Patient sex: M
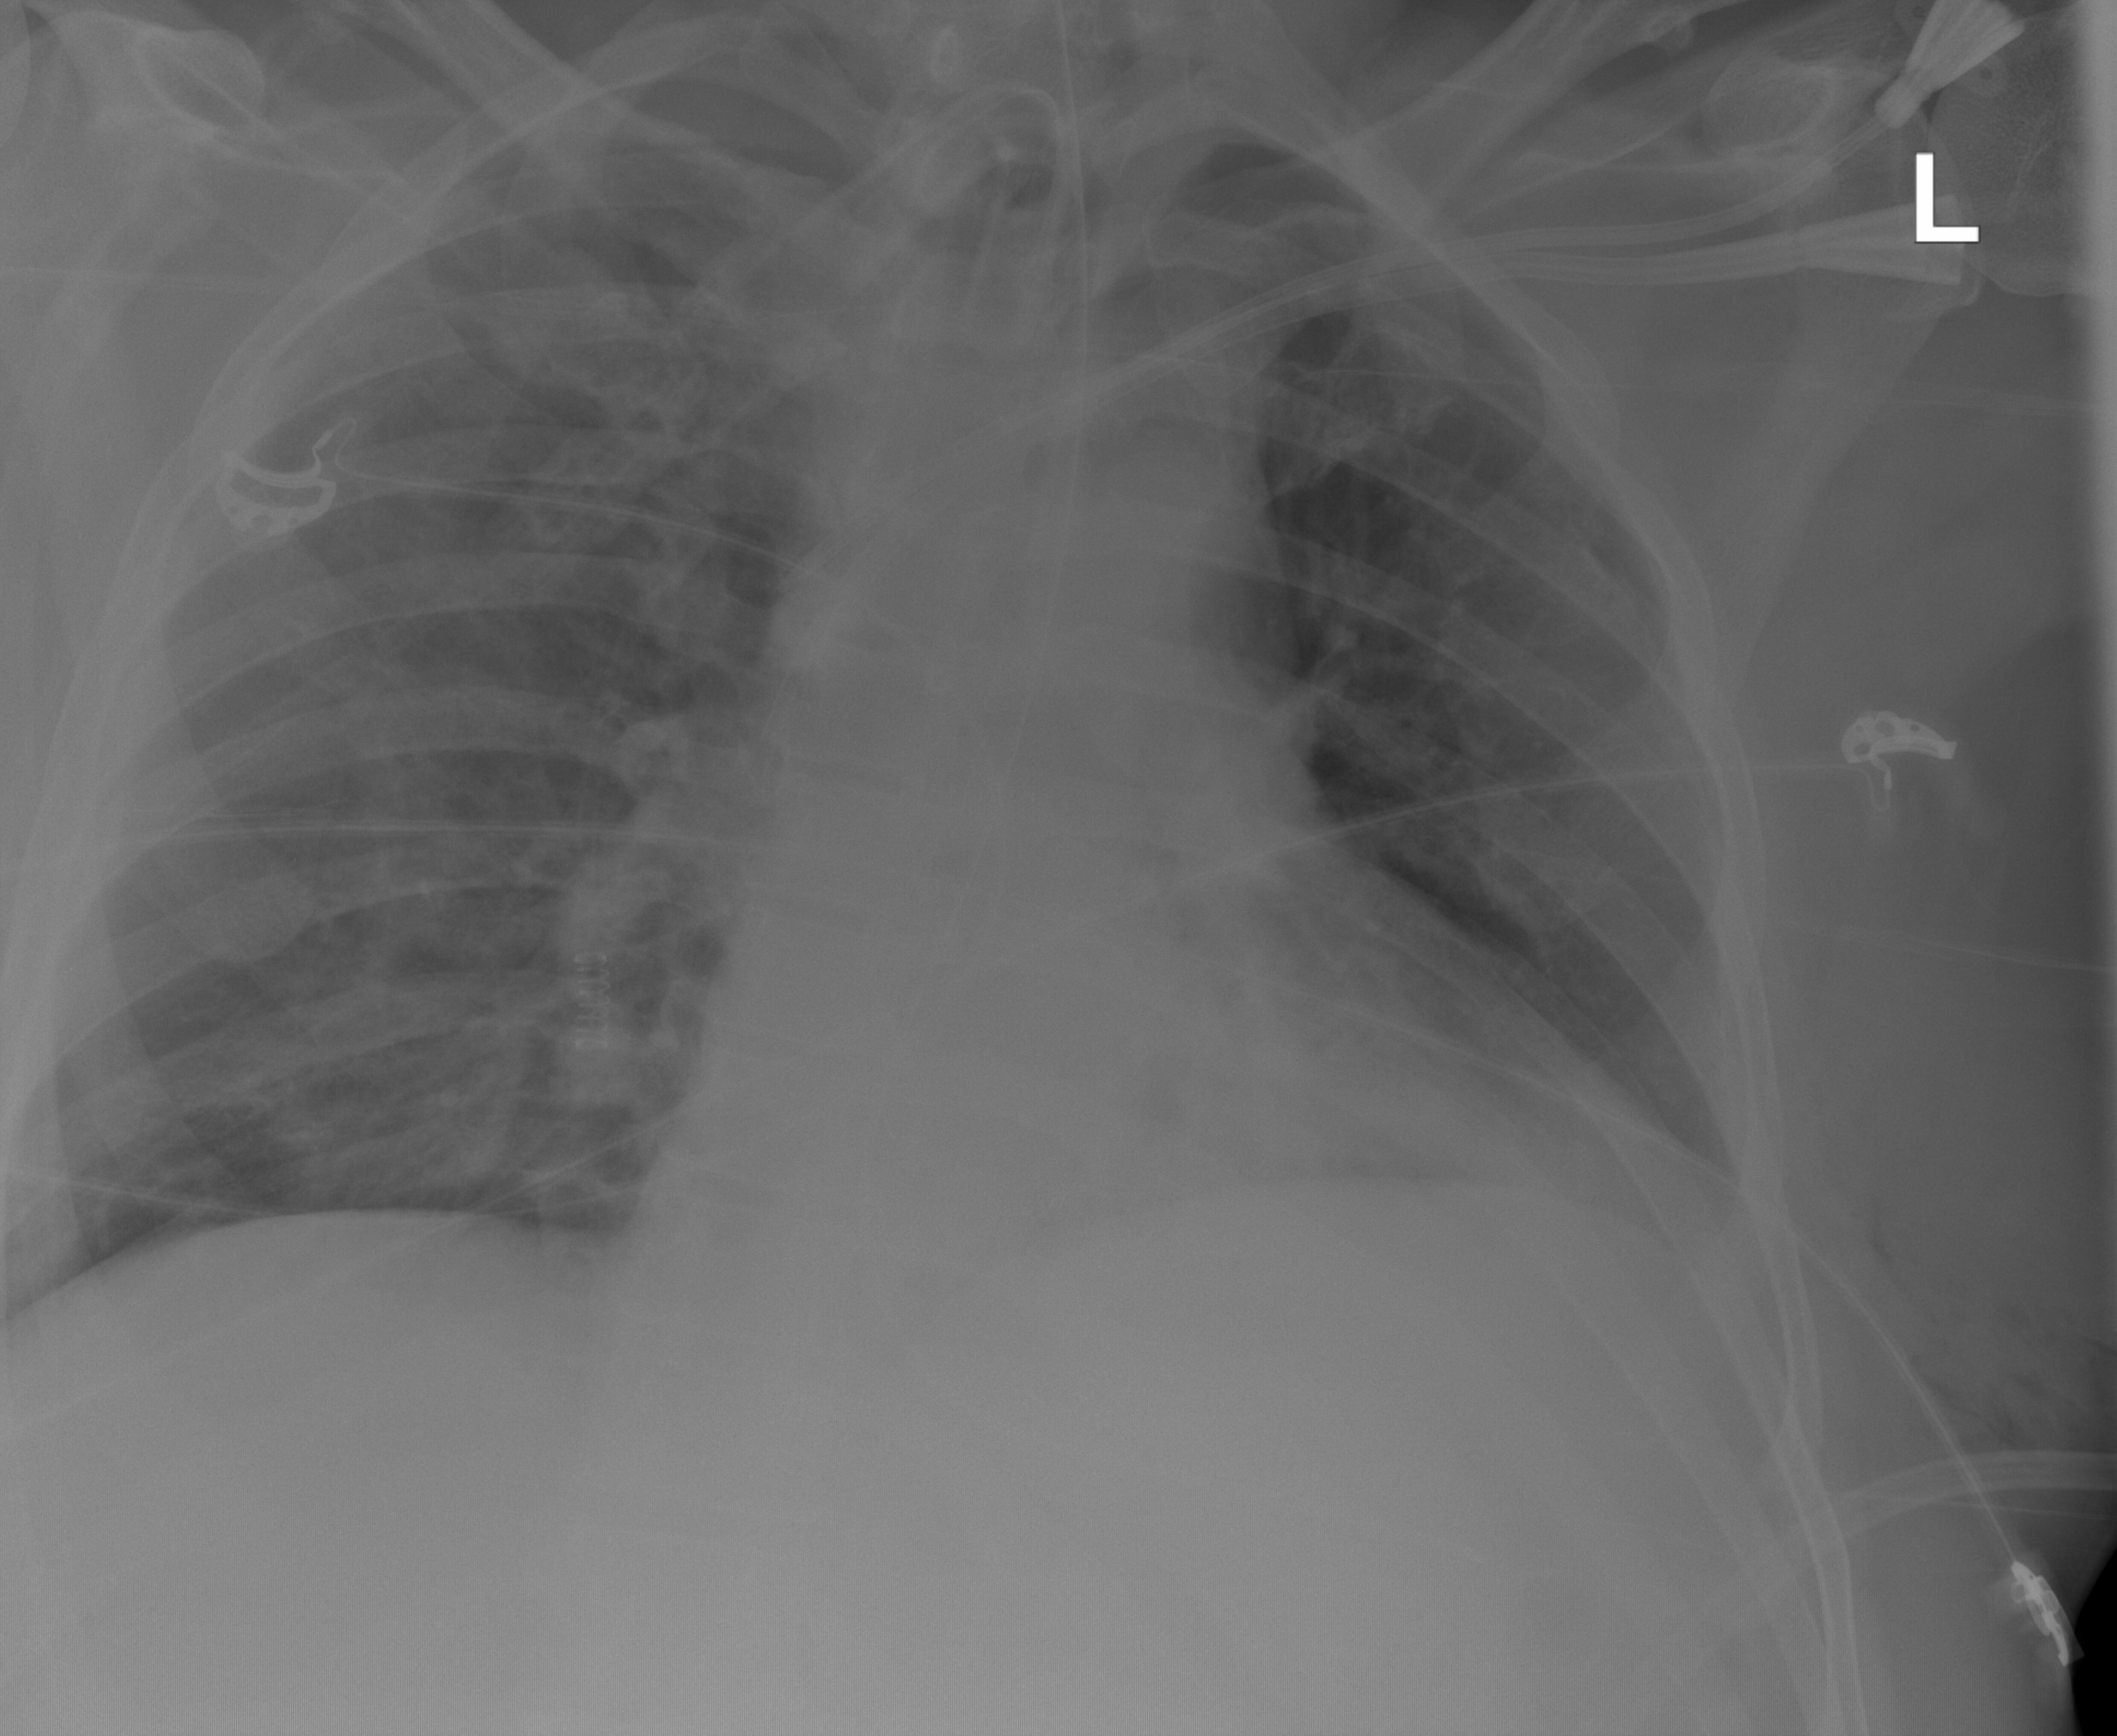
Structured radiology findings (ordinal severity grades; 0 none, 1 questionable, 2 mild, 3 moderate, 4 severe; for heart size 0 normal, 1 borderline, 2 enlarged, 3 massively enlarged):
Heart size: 0
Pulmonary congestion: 0
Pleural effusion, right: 0
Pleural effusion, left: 2
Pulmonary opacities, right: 2
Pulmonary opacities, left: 2
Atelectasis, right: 2
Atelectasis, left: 2